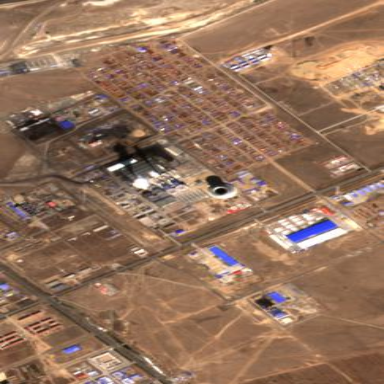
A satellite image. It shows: Industrial area with coal power plant.